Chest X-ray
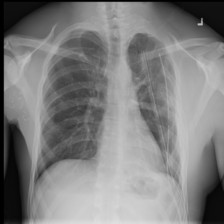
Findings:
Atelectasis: negative
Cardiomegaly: negative
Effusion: negative
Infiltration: negative
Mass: negative
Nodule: negative
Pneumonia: negative
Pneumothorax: negative
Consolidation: negative
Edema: negative
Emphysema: negative
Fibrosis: negative
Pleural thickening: negative
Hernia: negative